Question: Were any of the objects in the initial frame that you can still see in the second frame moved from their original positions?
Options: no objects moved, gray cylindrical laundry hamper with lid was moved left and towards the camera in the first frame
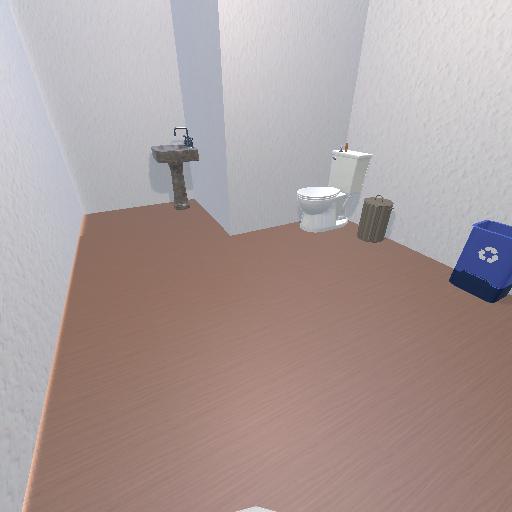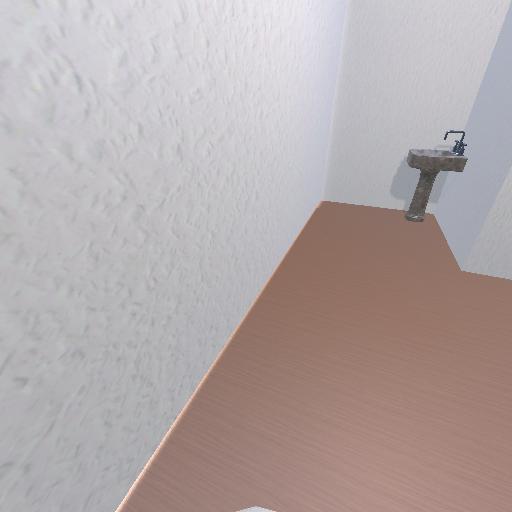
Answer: no objects moved